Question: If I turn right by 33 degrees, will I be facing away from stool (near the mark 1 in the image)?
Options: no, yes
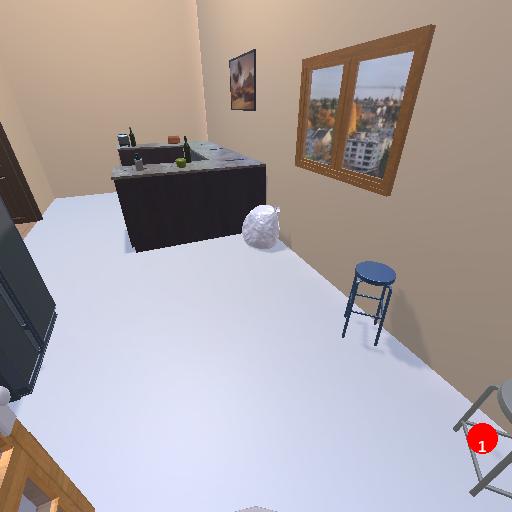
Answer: no